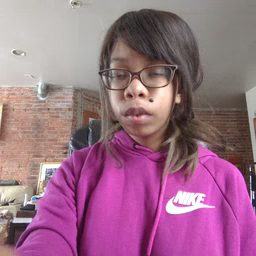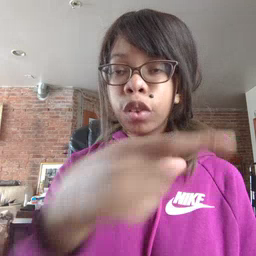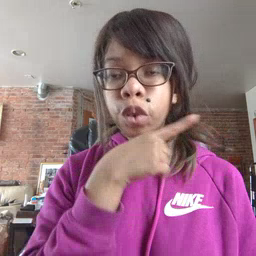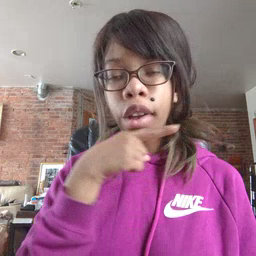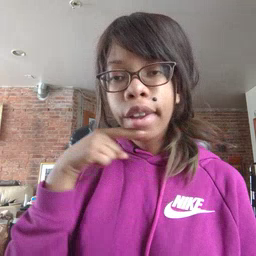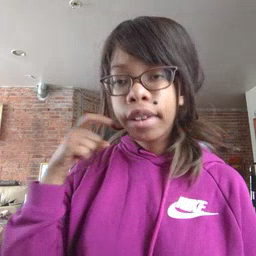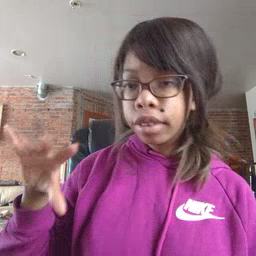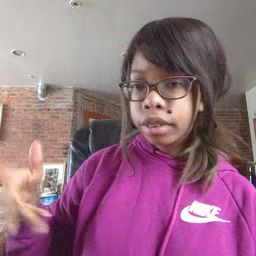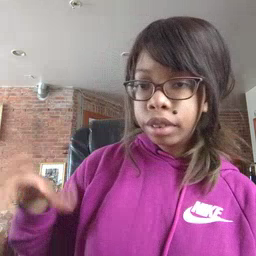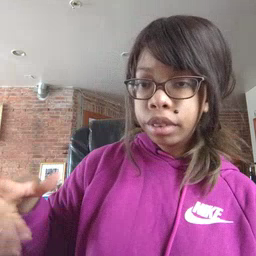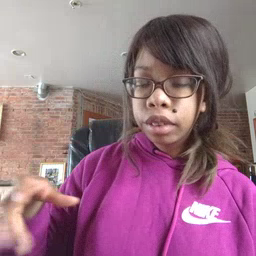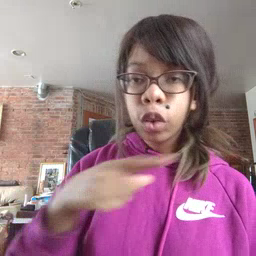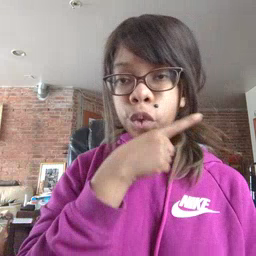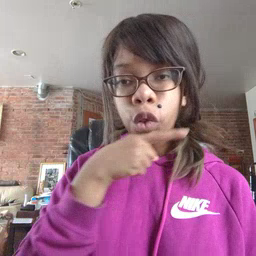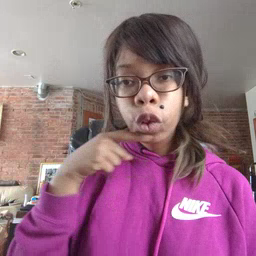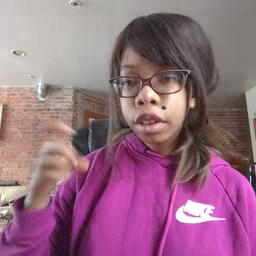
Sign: dryer